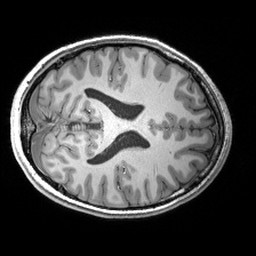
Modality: T1w
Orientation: axial
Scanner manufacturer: siemens
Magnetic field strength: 3 T
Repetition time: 2.53 s
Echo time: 0.00299 s